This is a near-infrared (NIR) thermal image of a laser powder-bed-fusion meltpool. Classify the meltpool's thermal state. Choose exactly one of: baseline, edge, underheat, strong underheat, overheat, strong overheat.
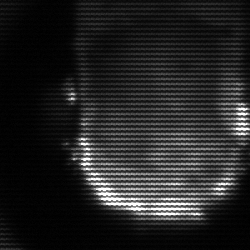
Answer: baseline